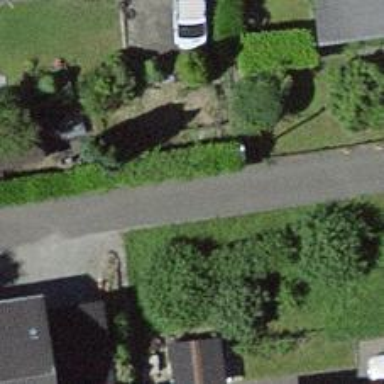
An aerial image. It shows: Alley classified as service road.